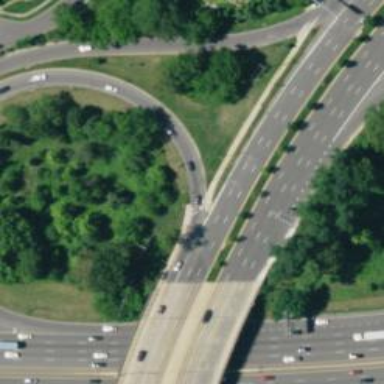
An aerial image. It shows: Trunk highway.